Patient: sex M, age 47
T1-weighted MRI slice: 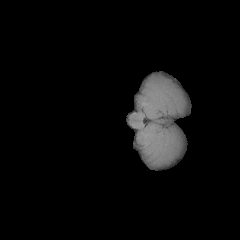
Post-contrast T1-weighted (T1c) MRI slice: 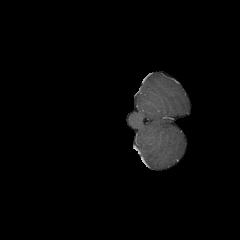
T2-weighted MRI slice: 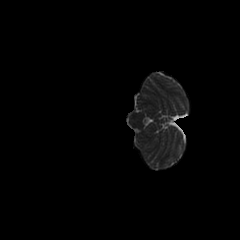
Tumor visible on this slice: no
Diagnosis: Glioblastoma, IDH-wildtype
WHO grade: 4